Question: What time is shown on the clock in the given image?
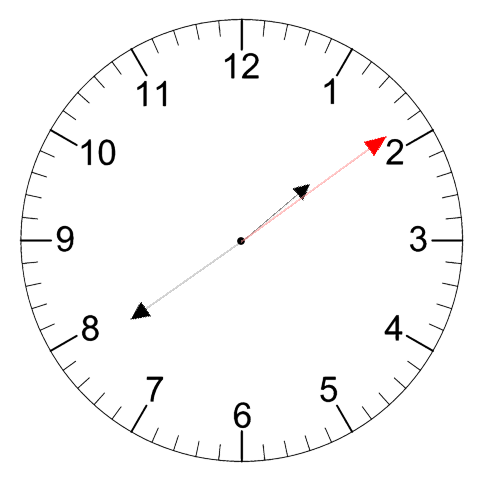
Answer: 01:39:09